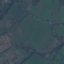
Land use / land cover class: Pasture